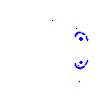
Particle: kaon